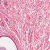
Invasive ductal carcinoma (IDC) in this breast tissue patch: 0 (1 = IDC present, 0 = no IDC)